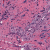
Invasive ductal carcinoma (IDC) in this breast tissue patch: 0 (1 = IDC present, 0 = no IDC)